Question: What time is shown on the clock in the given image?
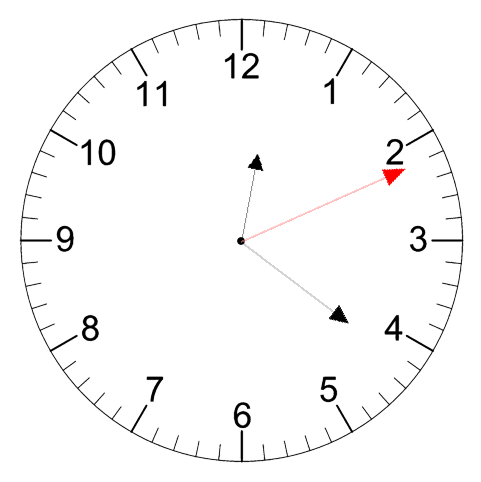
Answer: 12:21:11